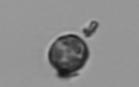
Label: Thalassiosira